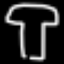
Label: mushroom